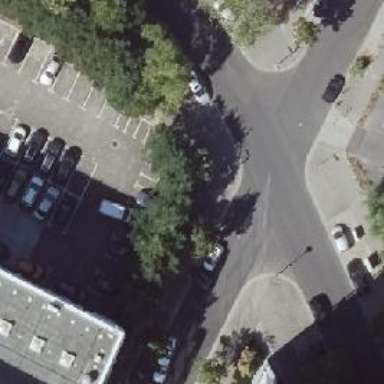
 featuring parallel parking lanes on the kerb."